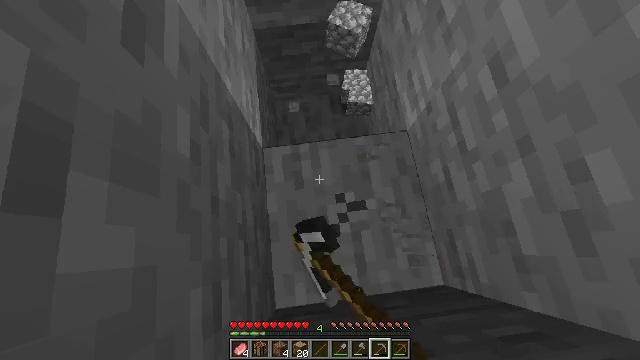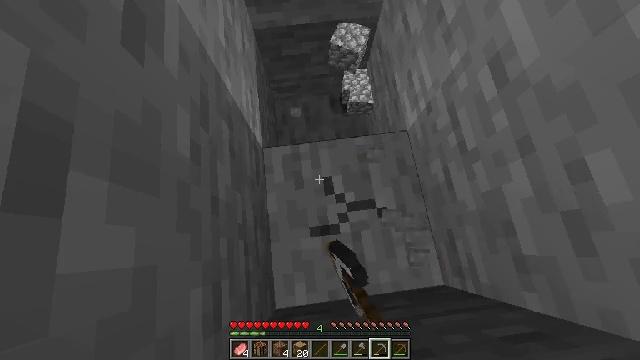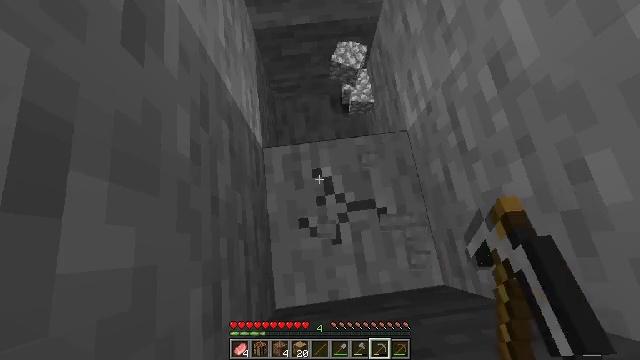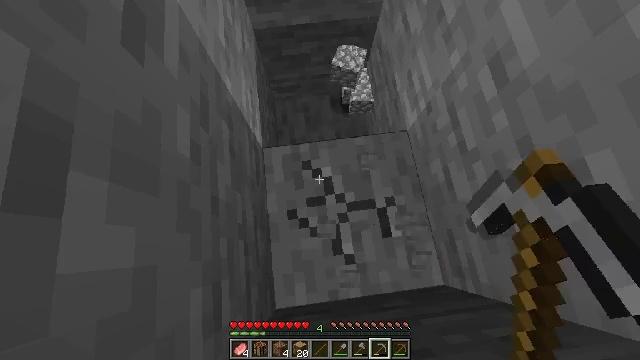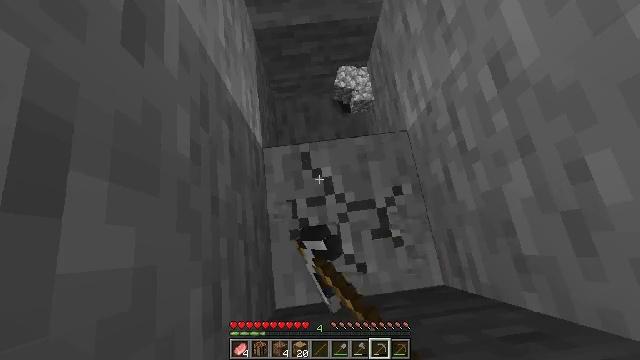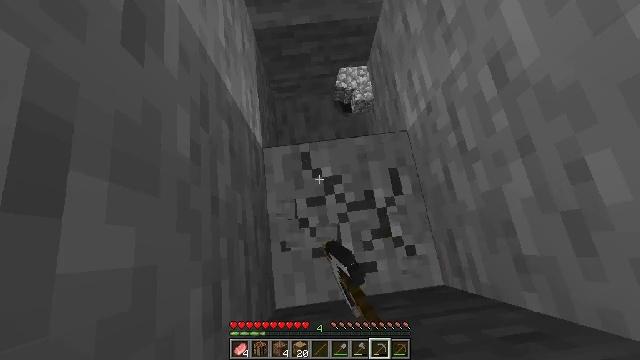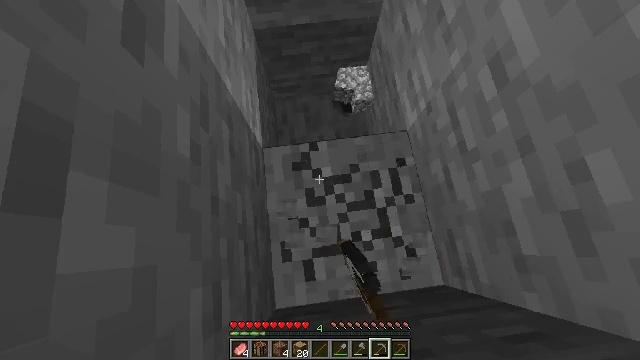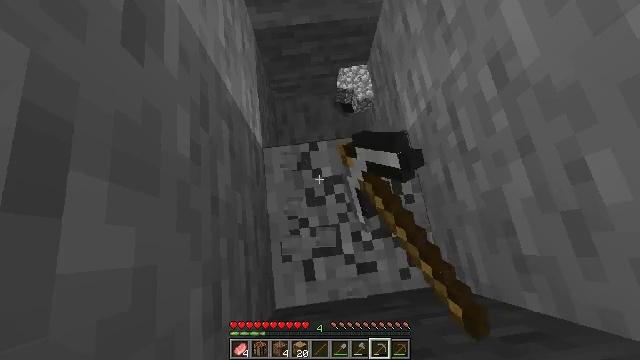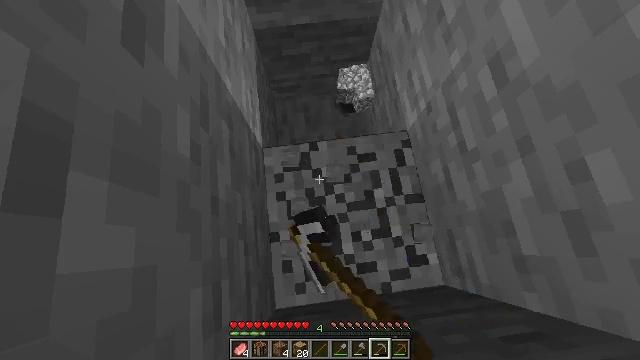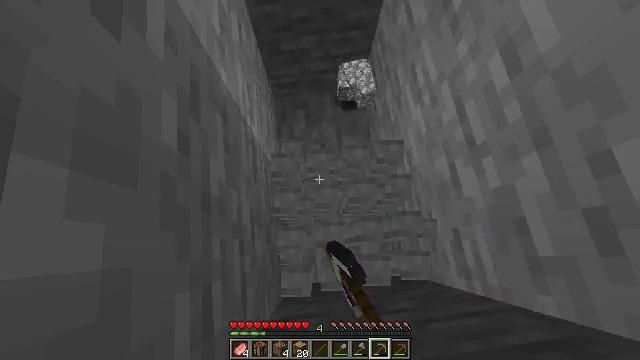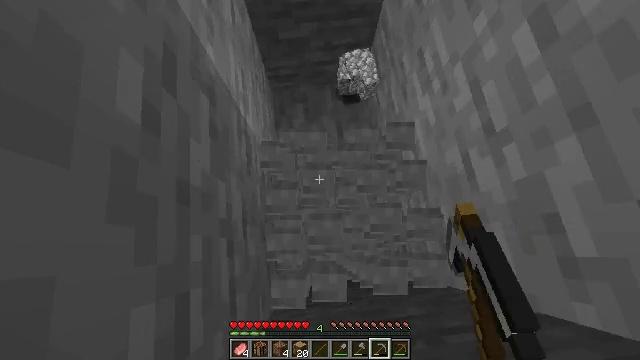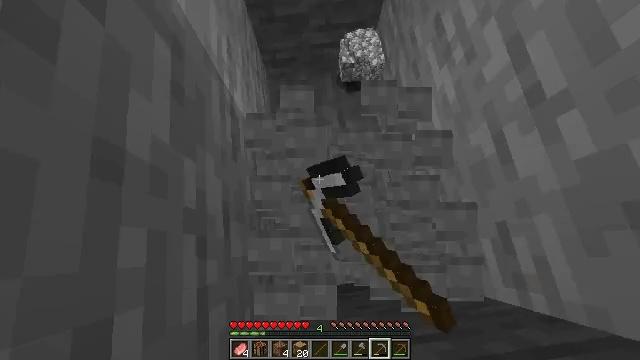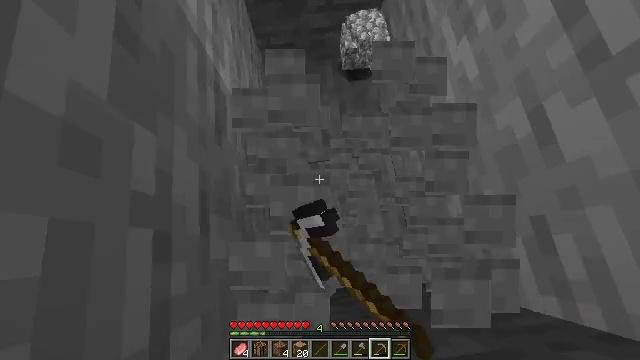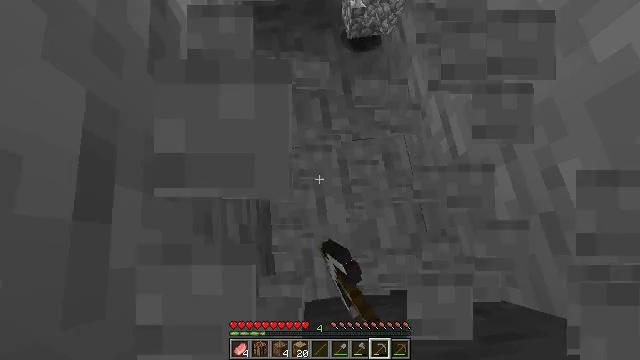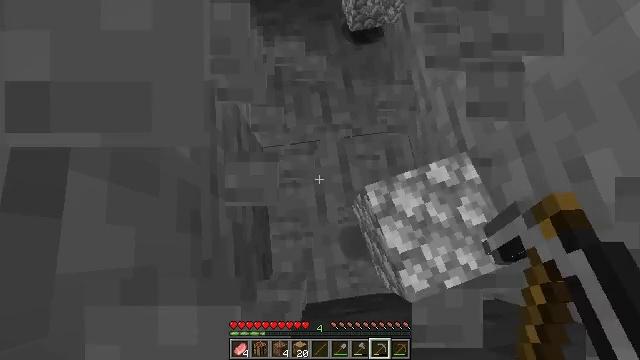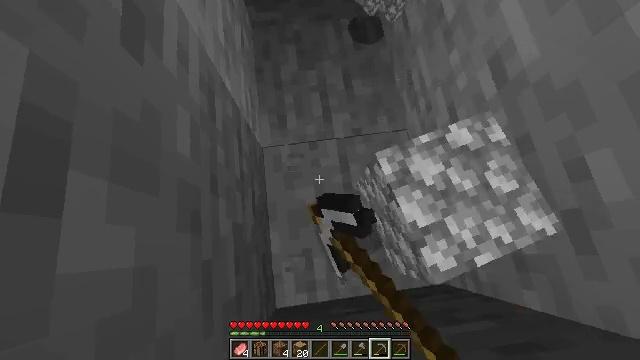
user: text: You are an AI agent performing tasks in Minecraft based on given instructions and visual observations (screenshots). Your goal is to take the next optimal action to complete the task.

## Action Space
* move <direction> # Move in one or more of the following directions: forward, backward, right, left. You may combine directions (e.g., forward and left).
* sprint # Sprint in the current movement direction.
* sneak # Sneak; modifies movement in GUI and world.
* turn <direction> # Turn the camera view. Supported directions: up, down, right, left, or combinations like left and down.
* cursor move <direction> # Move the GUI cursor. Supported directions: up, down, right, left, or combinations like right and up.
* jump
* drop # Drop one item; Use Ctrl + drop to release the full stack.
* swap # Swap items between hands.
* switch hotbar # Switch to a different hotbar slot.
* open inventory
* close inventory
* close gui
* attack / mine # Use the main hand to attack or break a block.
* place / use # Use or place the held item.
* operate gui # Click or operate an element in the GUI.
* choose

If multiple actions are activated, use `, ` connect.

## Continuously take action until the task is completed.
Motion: motion action
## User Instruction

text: Break the stone block.
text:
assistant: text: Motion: attack / mine
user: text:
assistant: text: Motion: attack / mine
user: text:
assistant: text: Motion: attack / mine
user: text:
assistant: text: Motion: attack / mine
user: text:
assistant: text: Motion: attack / mine
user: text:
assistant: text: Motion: attack / mine
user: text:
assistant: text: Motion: attack / mine
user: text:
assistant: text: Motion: attack / mine
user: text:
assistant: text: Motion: attack / mine
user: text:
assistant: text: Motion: attack / mine
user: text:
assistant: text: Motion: attack / mine
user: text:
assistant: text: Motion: attack / mine
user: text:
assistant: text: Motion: attack / mine
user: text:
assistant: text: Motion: attack / mine
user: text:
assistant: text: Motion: attack / mine
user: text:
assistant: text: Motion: turn up, attack / mine
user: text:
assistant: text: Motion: turn up, attack / mine
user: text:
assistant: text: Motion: turn up, attack / mine
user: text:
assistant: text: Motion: turn up, attack / mine
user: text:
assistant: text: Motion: attack / mine
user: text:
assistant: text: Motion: attack / mine
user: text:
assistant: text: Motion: attack / mine
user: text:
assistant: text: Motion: attack / mine
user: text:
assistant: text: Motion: attack / mine
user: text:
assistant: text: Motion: attack / mine
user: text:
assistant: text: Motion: attack / mine
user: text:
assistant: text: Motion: attack / mine
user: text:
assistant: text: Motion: attack / mine
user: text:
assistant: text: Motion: attack / mine
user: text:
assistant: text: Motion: attack / mine